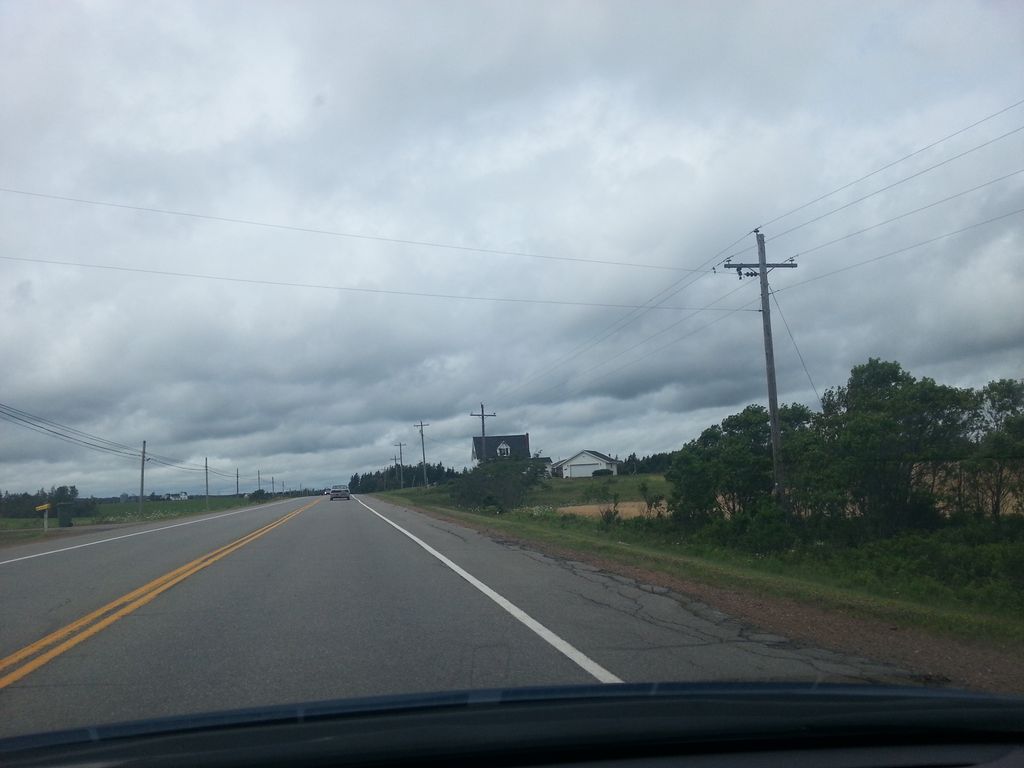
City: charlottetown